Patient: sex M, age 66
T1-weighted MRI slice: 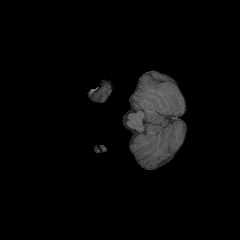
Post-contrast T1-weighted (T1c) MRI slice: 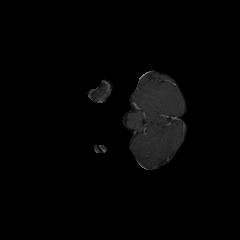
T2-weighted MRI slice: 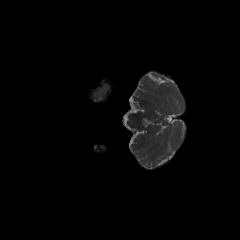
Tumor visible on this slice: no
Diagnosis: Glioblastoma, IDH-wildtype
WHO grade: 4